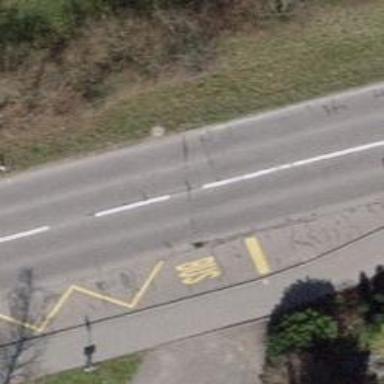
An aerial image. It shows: Public transport stop position.